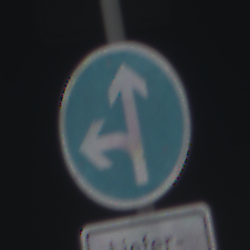
Verkehrszeichen: VorgeschriebeneFahrtrichtungGeradeausOderLinks
Zusatzzeichen unten: BesondereFahrzeugeUndTransportgueter5
Umgebung: Outdoor, Urban
Tageszeit: SunriseSunset
Wetter: PartlyCloudy
Licht: Natural
Jahreszeit: NotSpecified
Kontrast: LowContrast